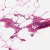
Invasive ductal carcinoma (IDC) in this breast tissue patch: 0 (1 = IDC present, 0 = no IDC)